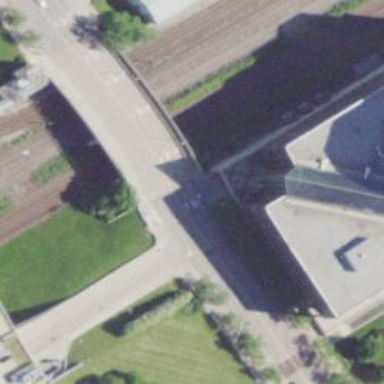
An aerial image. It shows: Footway with crossing.